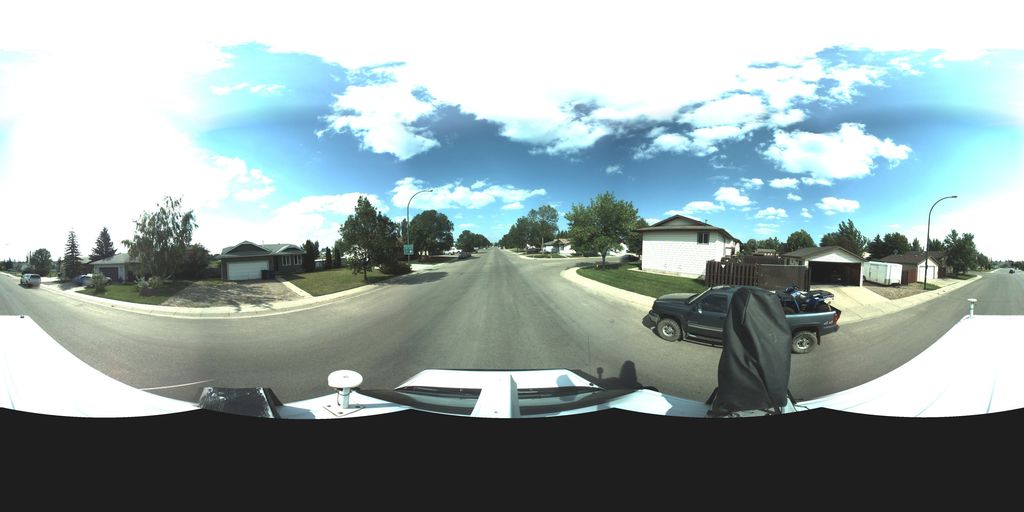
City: saskatoon